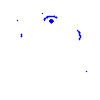
Particle: kaon